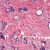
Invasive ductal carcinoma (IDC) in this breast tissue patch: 1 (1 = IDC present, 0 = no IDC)